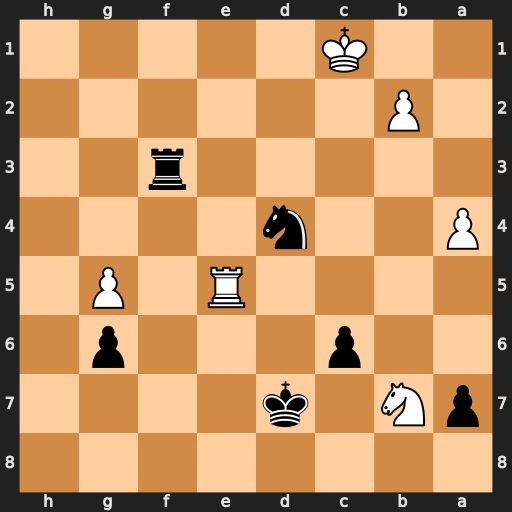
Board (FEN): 8/pN1k4/2p3p1/4R1P1/P2n4/5r2/1P6/2K5
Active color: b
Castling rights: -
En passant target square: -
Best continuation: Rf1+ Kd2 Nf3+